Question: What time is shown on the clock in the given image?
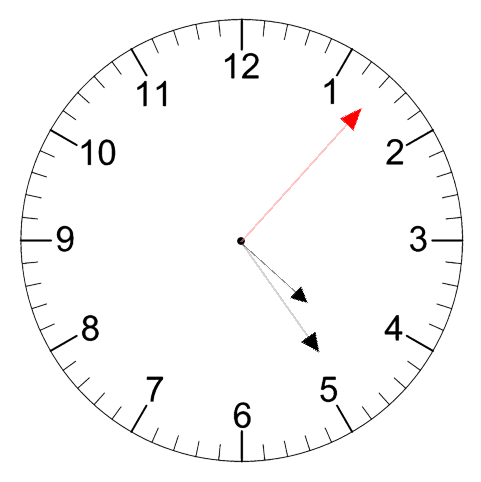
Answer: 04:24:07